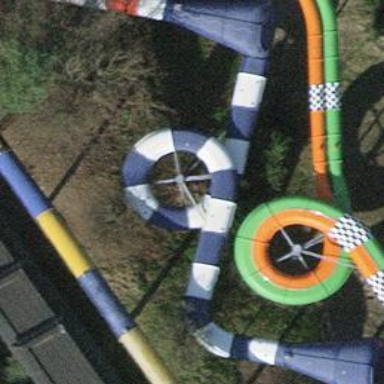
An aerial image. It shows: Water slide attraction.